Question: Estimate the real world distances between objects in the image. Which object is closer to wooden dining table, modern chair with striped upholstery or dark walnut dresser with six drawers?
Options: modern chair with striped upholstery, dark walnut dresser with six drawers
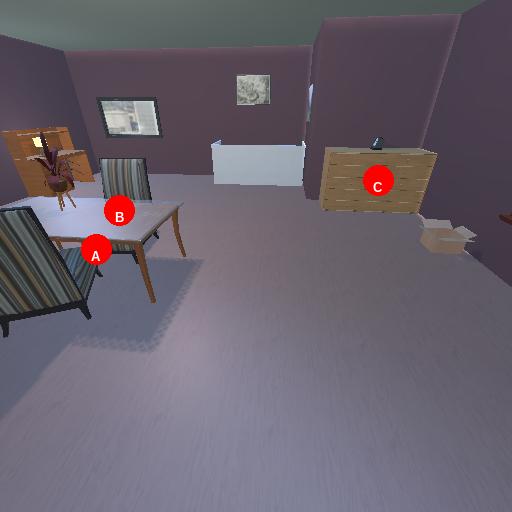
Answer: modern chair with striped upholstery